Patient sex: M
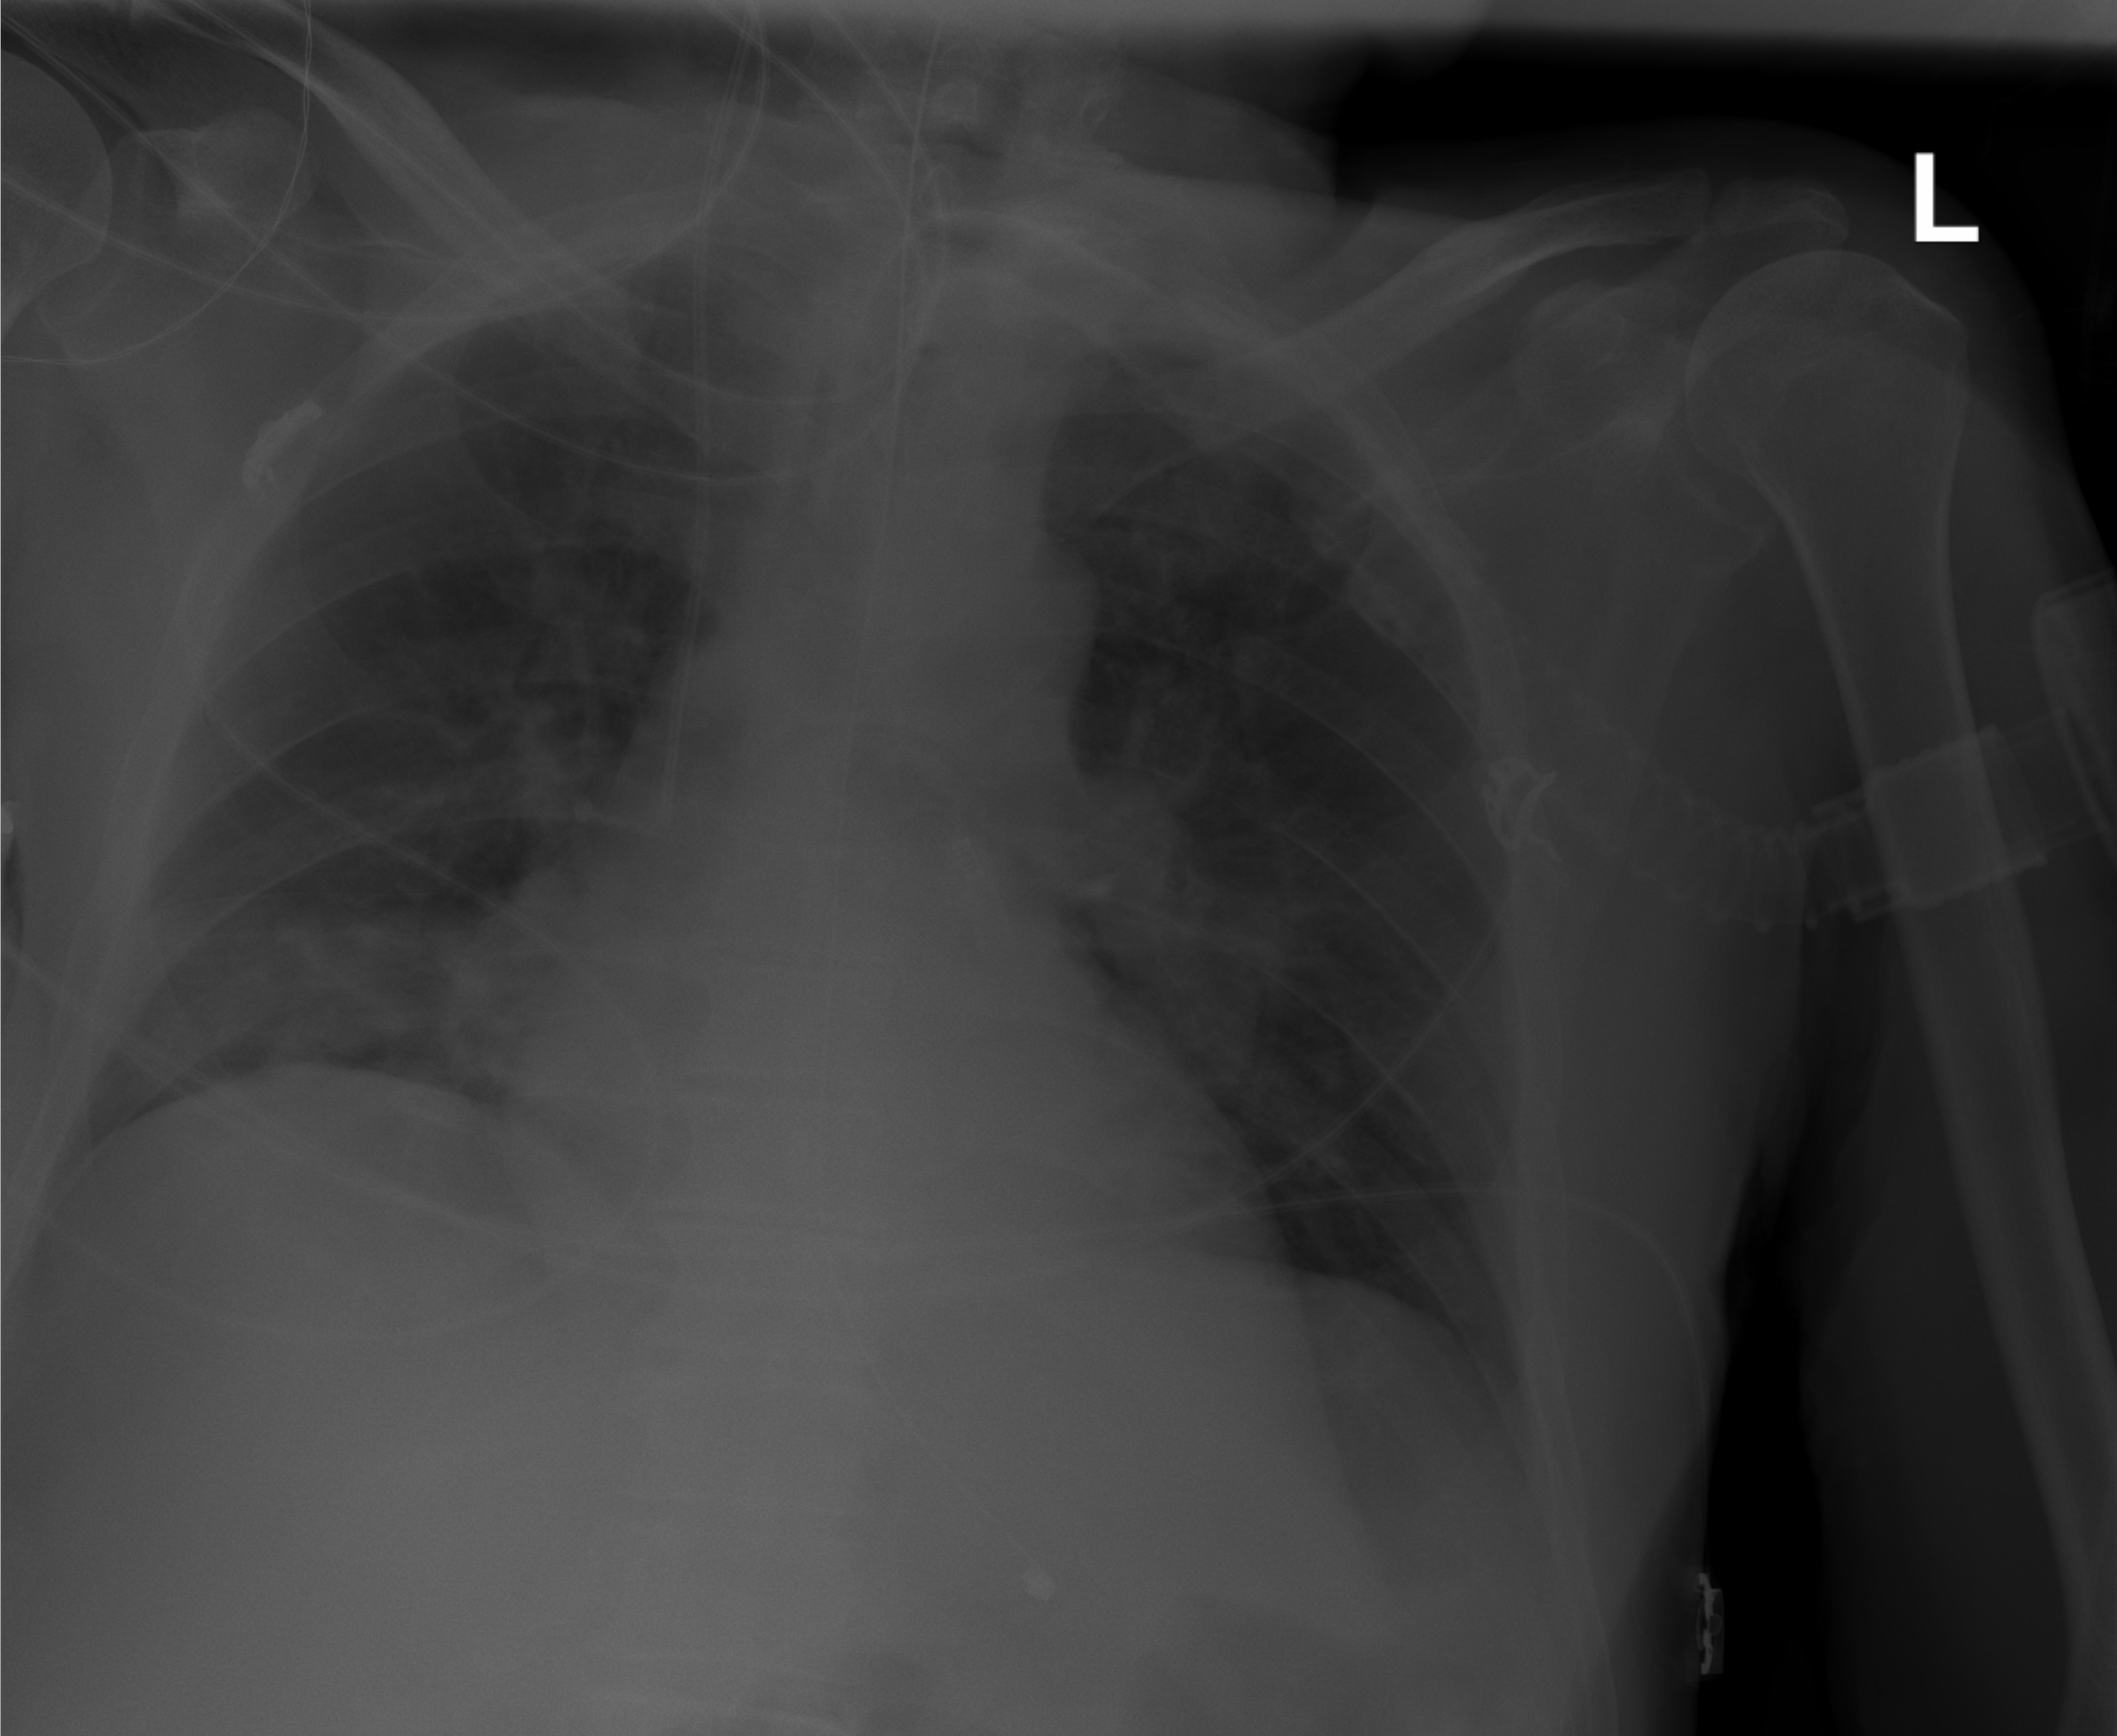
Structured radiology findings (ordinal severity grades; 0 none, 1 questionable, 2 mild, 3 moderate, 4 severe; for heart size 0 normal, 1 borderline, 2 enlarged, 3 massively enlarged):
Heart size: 0
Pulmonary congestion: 0
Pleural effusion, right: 0
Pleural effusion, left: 0
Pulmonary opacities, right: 1
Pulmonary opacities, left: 0
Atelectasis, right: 0
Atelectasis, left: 0